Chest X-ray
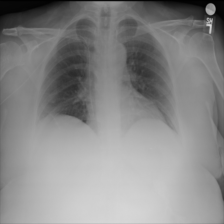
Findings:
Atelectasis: negative
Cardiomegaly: negative
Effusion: negative
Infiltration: negative
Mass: negative
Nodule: negative
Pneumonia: negative
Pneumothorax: negative
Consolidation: negative
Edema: negative
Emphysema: negative
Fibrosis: negative
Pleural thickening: negative
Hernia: negative